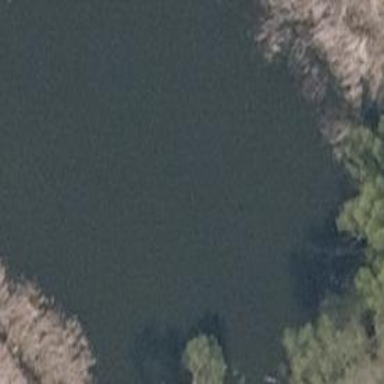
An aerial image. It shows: Pond surrounded by natural water.